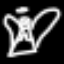
Label: angel